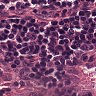
Metastatic tissue present: no